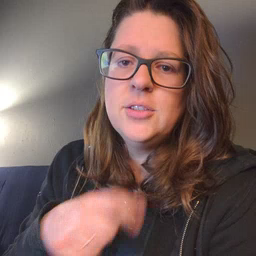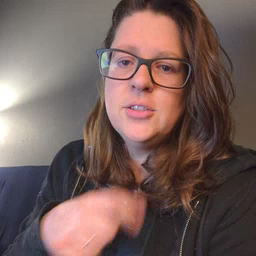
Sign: chin